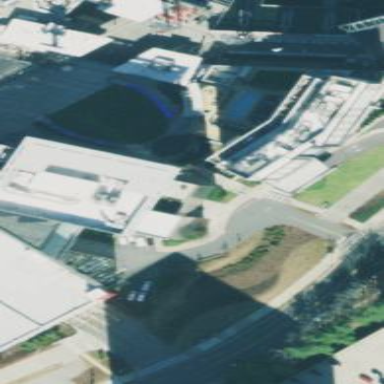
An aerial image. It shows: Office building.